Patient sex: M
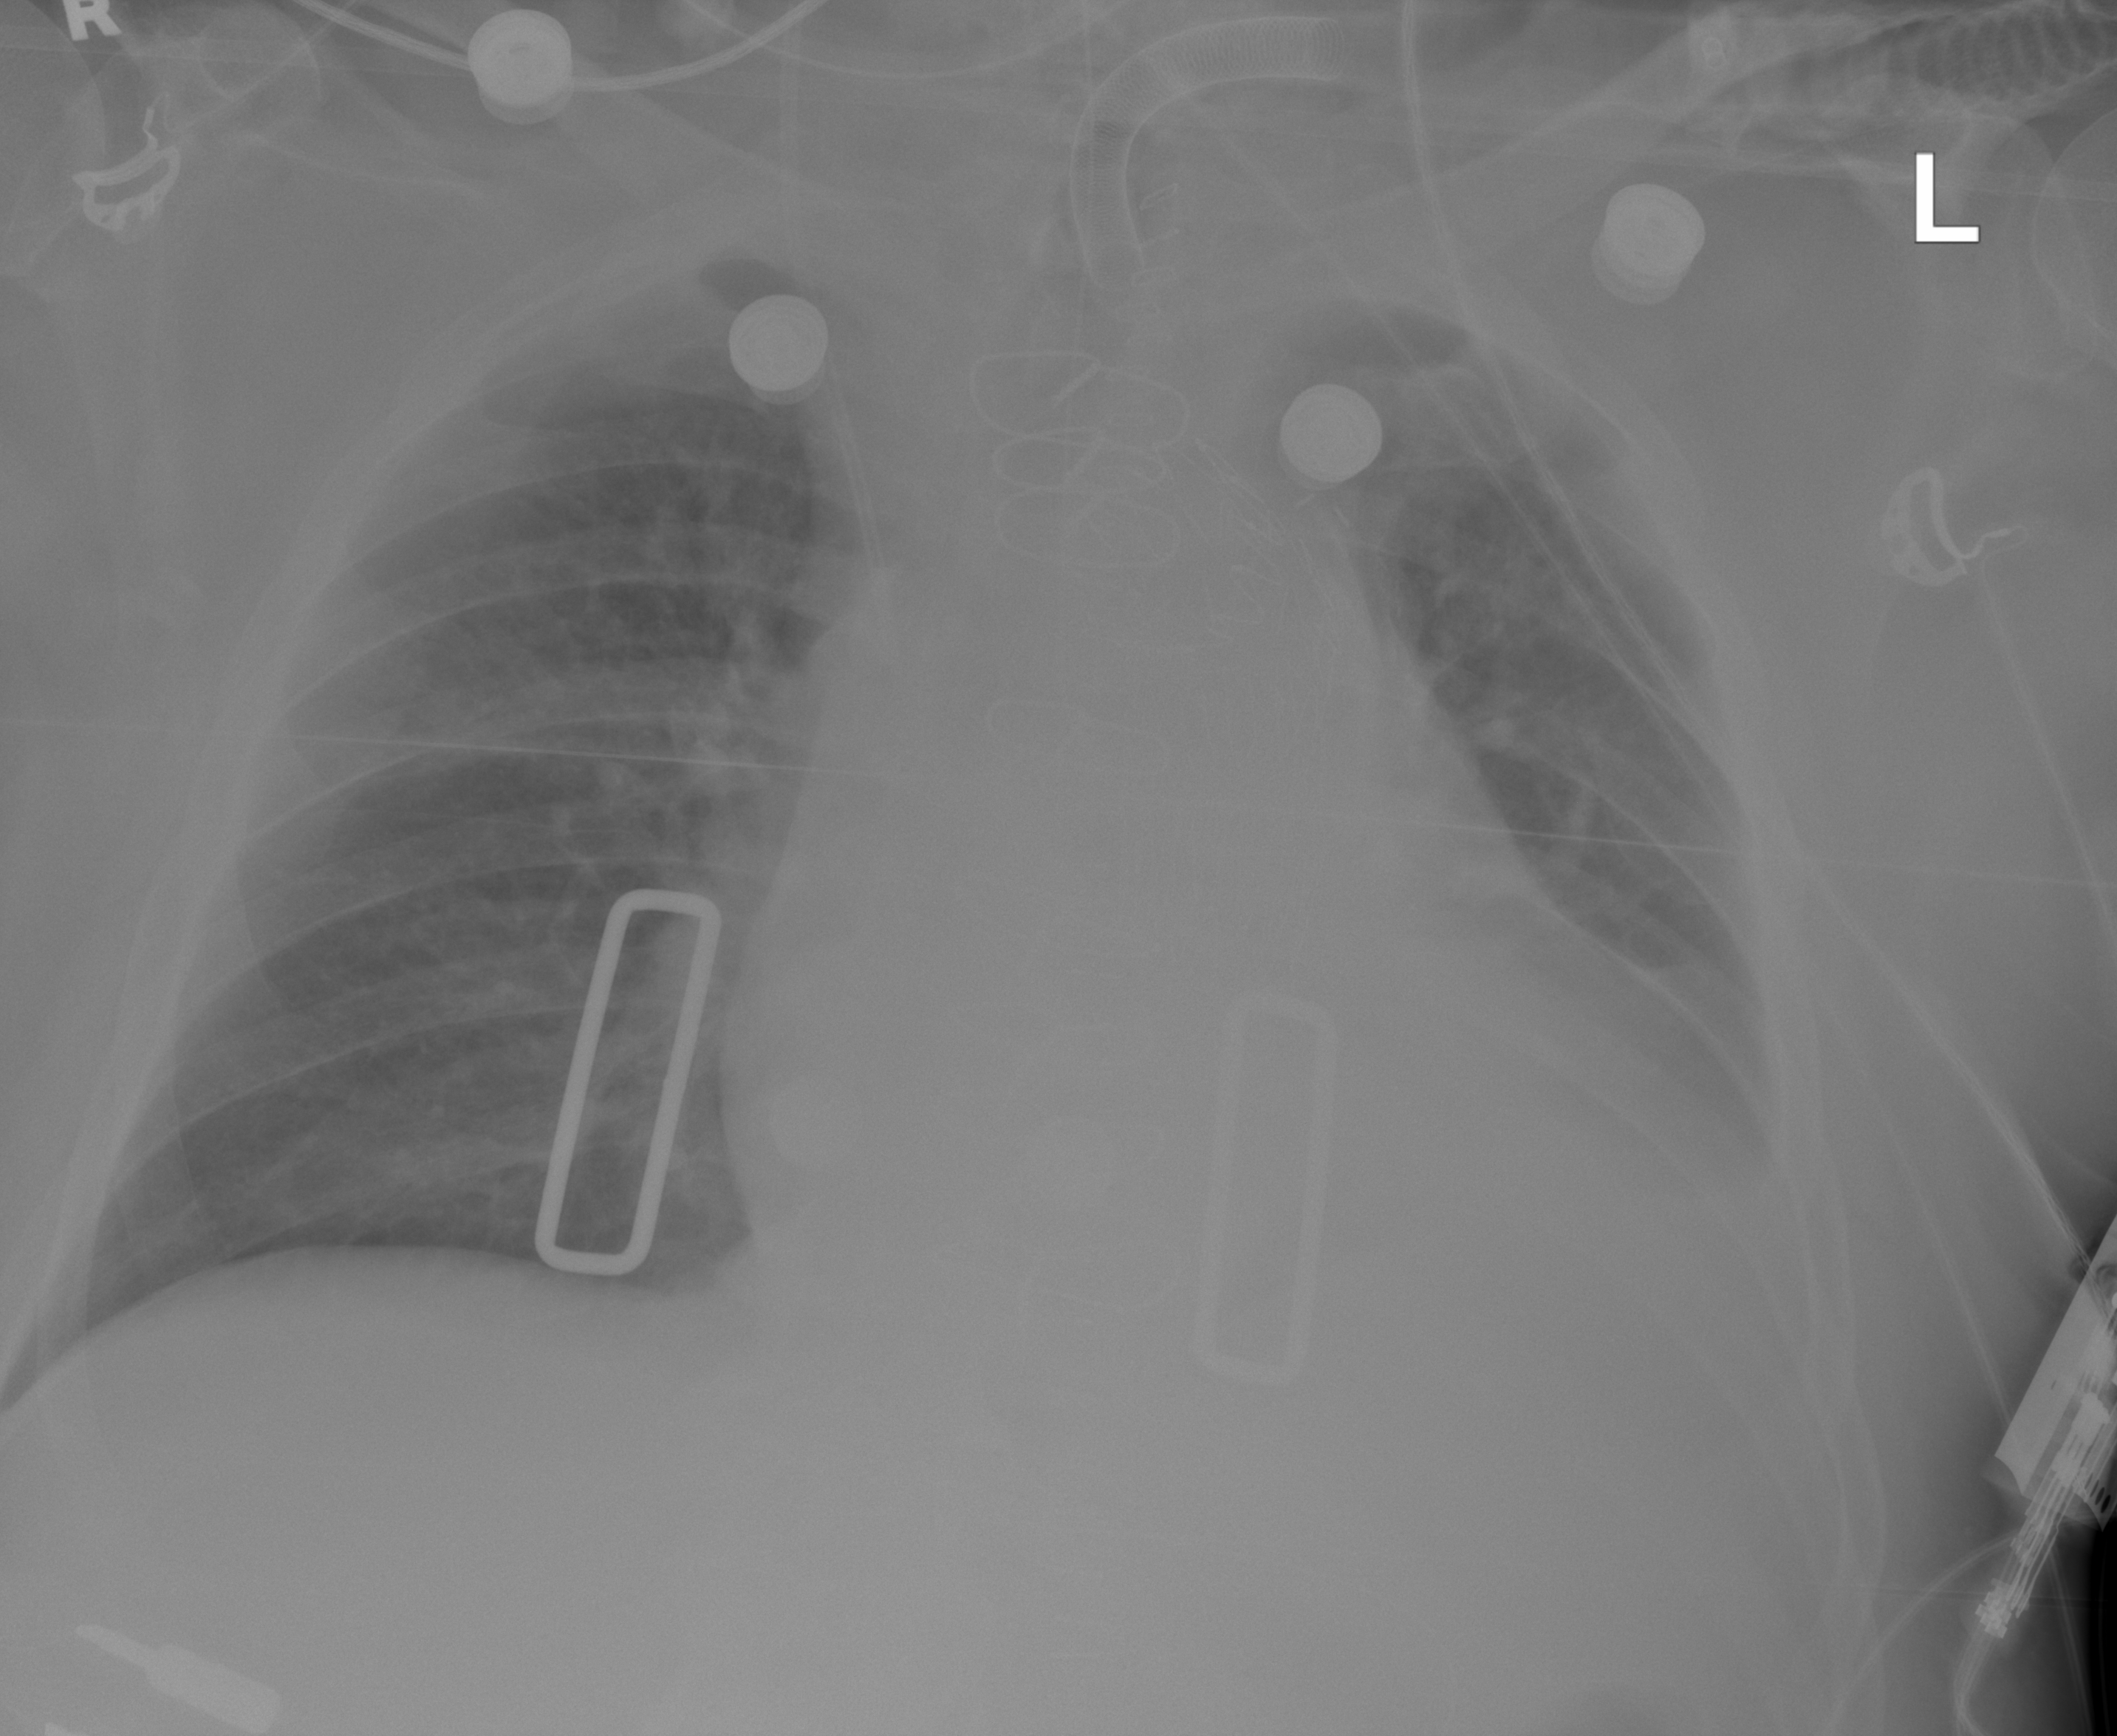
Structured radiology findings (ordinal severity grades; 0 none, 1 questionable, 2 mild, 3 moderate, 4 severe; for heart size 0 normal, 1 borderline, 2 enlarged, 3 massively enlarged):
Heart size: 2
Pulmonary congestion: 0
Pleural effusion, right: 0
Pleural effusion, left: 2
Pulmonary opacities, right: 0
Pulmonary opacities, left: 0
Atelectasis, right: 2
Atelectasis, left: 2